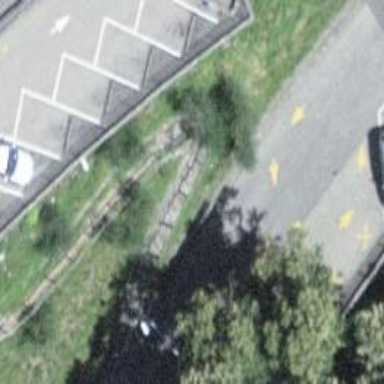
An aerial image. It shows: Set of steps on the road.